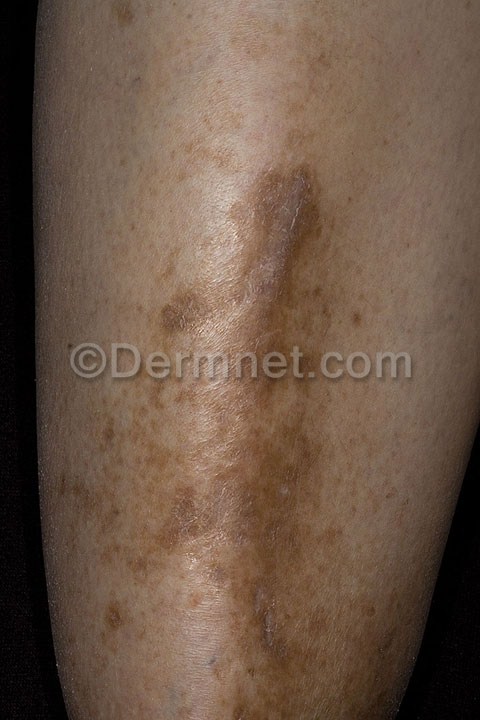
Disease: Systemic Disease